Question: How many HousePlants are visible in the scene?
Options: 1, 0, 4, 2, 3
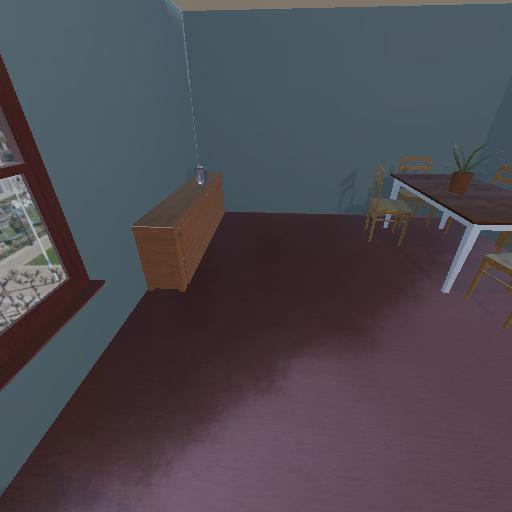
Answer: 1